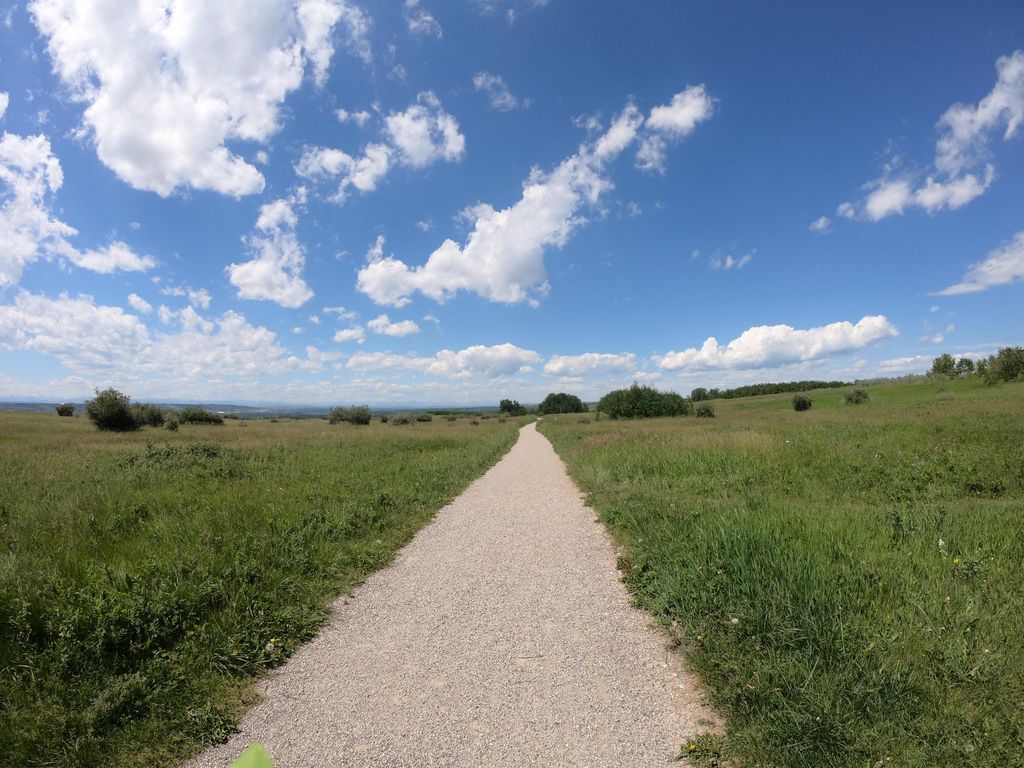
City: calgary